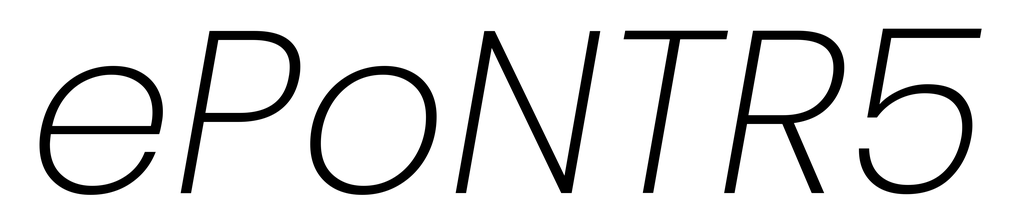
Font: Poppins-ExtraLightItalic